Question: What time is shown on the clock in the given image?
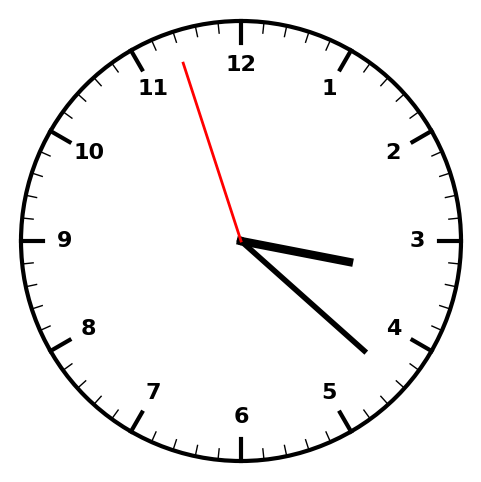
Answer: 03:21:57